Question: I have a UIToolBar that is intended to contain sliders for controlling volume and brightness. I use a MPVolumeView slider for the volume, and an ordinary UISlider for the brightness. While the sliders themselves work fine, their vertical positions are mismatched:

How do I get them to be on the same height?
My code:
'''
- (void) createToolbar{
toolBar = [[UIToolbar alloc] init];
toolBar.frame = CGRectMake(0, 0, self.view.frame.size.width, 44);
UISegmentedControl *modeSelector = [[UISegmentedControl alloc] initWithItems:[NSArray arrayWithObjects:@"Play", @"Rec", nil]];
[modeSelector setSegmentedControlStyle:UISegmentedControlStyleBar];
[modeSelector addTarget:self action:@selector(changePlayMode) forControlEvents:UIControlEventValueChanged];
modeSelector.selectedSegmentIndex = 0;
UIBarButtonItem *modeSelectorAsToolbarItem = [[UIBarButtonItem alloc] initWithCustomView:modeSelector];
brightnessSlider = [[UISlider alloc] initWithFrame:CGRectMake(0, 0, 150, 30)];
brightnessSlider.minimumValue = 0;
brightnessSlider.maximumValue = 1;
brightnessSlider.value = [[UIScreen mainScreen] brightness];
brightnessSlider.continuous = YES;
[brightnessSlider addTarget:self action:@selector(adjustBrightness:) forControlEvents:UIControlEventValueChanged];
UIBarButtonItem *brightSliderAsToolbarItem = [[UIBarButtonItem alloc] initWithCustomView:brightnessSlider];
MPVolumeView *volView = [[MPVolumeView alloc] initWithFrame:CGRectMake(0, 0, 150, 30)];
volView.showsRouteButton = NO;
UIBarButtonItem *volSliderAsToolbarItem = [[UIBarButtonItem alloc] initWithCustomView:volView];
UIBarButtonItem *flexibleSpace = [[UIBarButtonItem alloc] initWithBarButtonSystemItem:UIBarButtonSystemItemFlexibleSpace target:nil action:nil];
UIBarButtonItem *toc = [[UIBarButtonItem alloc] initWithTitle:@"Contents" style:UIBarButtonItemStyleBordered target:self action:@selector(goToToC)];
[toolBar setItems:[NSArray arrayWithObjects:modeSelectorAsToolbarItem, flexibleSpace, brightSliderAsToolbarItem, volSliderAsToolbarItem, flexibleSpace, toc, nil] animated:NO];
toolBar.autoresizingMask |= UIViewAutoresizingFlexibleWidth;
[[self view] addSubview:toolBar];
}
'''
(Changing the CGRectMake coordinates doesn't seem to do anything.)
A comment in the question "<URL>, but implementing that code didn't seem to do anything as far as I could tell, and I'm not sure whether it was talking about the same problem.
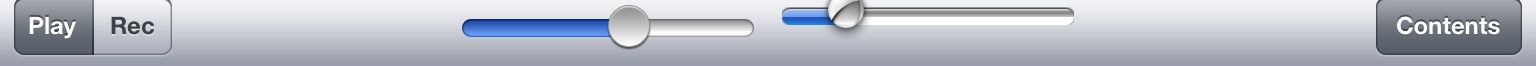
Answer: If you create a trivial subclass of 'MPVolumeView' and override 'volumeSliderRectForBounds:', you can define your own alignment for the slider rect. I like to return the whole bounds, which centers the slider in the 'MPVolumeView''s frame
'''
@interface KMVolumeView : MPVolumeView
@end
@implementation KMVolumeView
- (CGRect)volumeSliderRectForBounds:(CGRect)bounds
{
return bounds;
}
@end
'''
Just use your subclass in code or in interface builder and you can then reliably position the volume view.